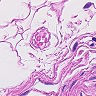
Metastatic tissue present: no